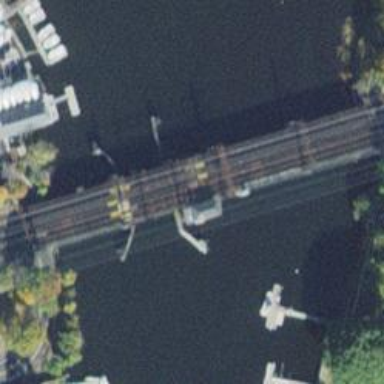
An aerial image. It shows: Bridge with electrified railway tracks featuring contact line.